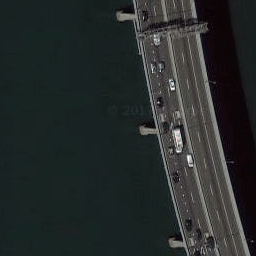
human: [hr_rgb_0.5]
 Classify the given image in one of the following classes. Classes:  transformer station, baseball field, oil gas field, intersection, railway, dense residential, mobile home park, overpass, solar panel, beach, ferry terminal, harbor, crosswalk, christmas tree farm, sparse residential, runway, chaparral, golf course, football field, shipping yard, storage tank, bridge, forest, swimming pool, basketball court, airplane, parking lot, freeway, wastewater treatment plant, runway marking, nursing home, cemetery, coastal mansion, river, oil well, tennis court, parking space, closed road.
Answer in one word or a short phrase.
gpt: bridge